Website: ulta-beauty
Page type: account-selection
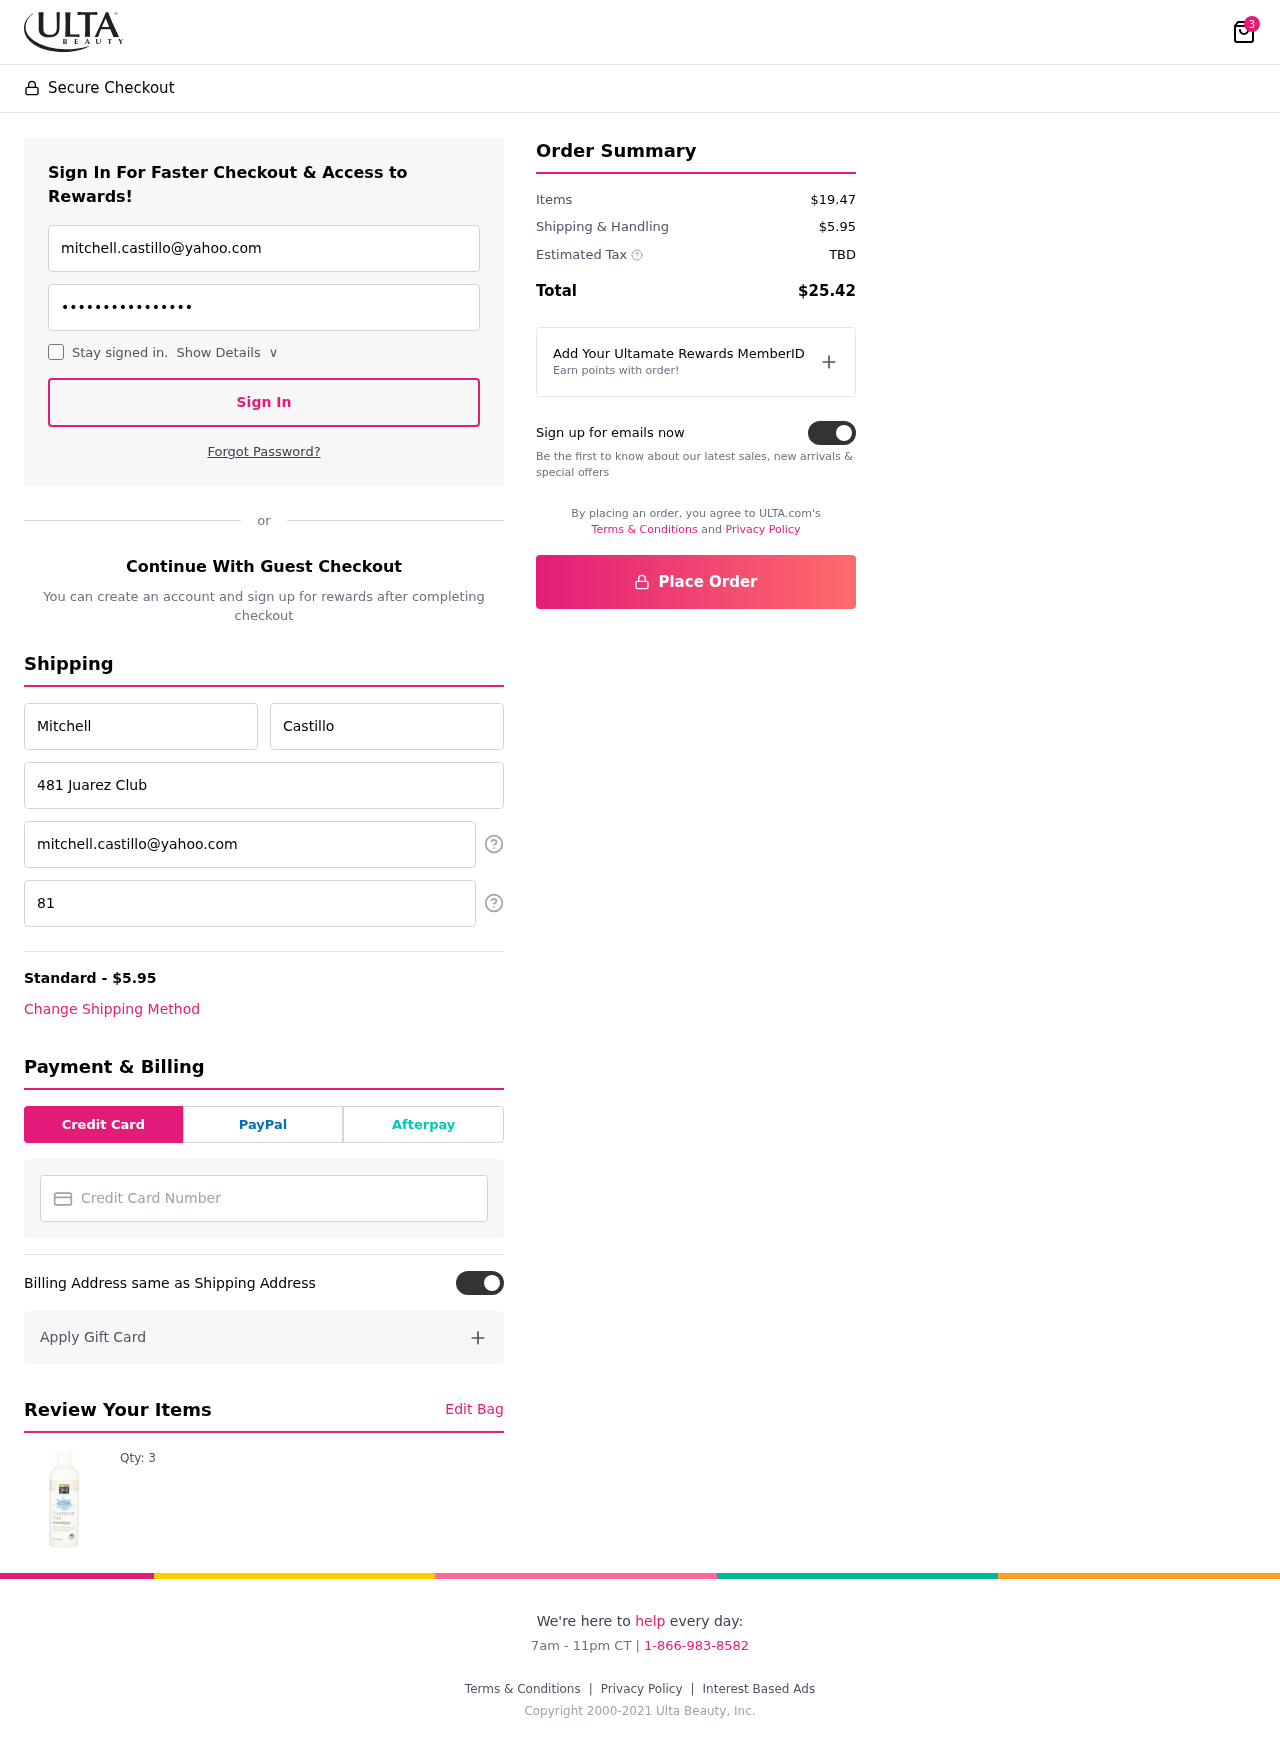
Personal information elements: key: PII_CARD_NUMBER
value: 2255 4382 9779 9116
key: PII_EMAIL
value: mitchell.castillo@yahoo.com
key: PII_EMAIL2
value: mitchell.castillo@yahoo.com
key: PII_FIRSTNAME
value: Mitchell
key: PII_LASTNAME
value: Castillo
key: PII_PHONE
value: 8177811026
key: PII_STREET
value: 481 Juarez Club
Product elements: key: PRODUCT1_QUANTITY
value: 3
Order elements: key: ORDER_NUM_ITEMS
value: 3
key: ORDER_SHIPPING_COST
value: $5.95
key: ORDER_SUBTOTAL
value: $19.47
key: ORDER_TAX
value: TBD
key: ORDER_TOTAL
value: $25.42